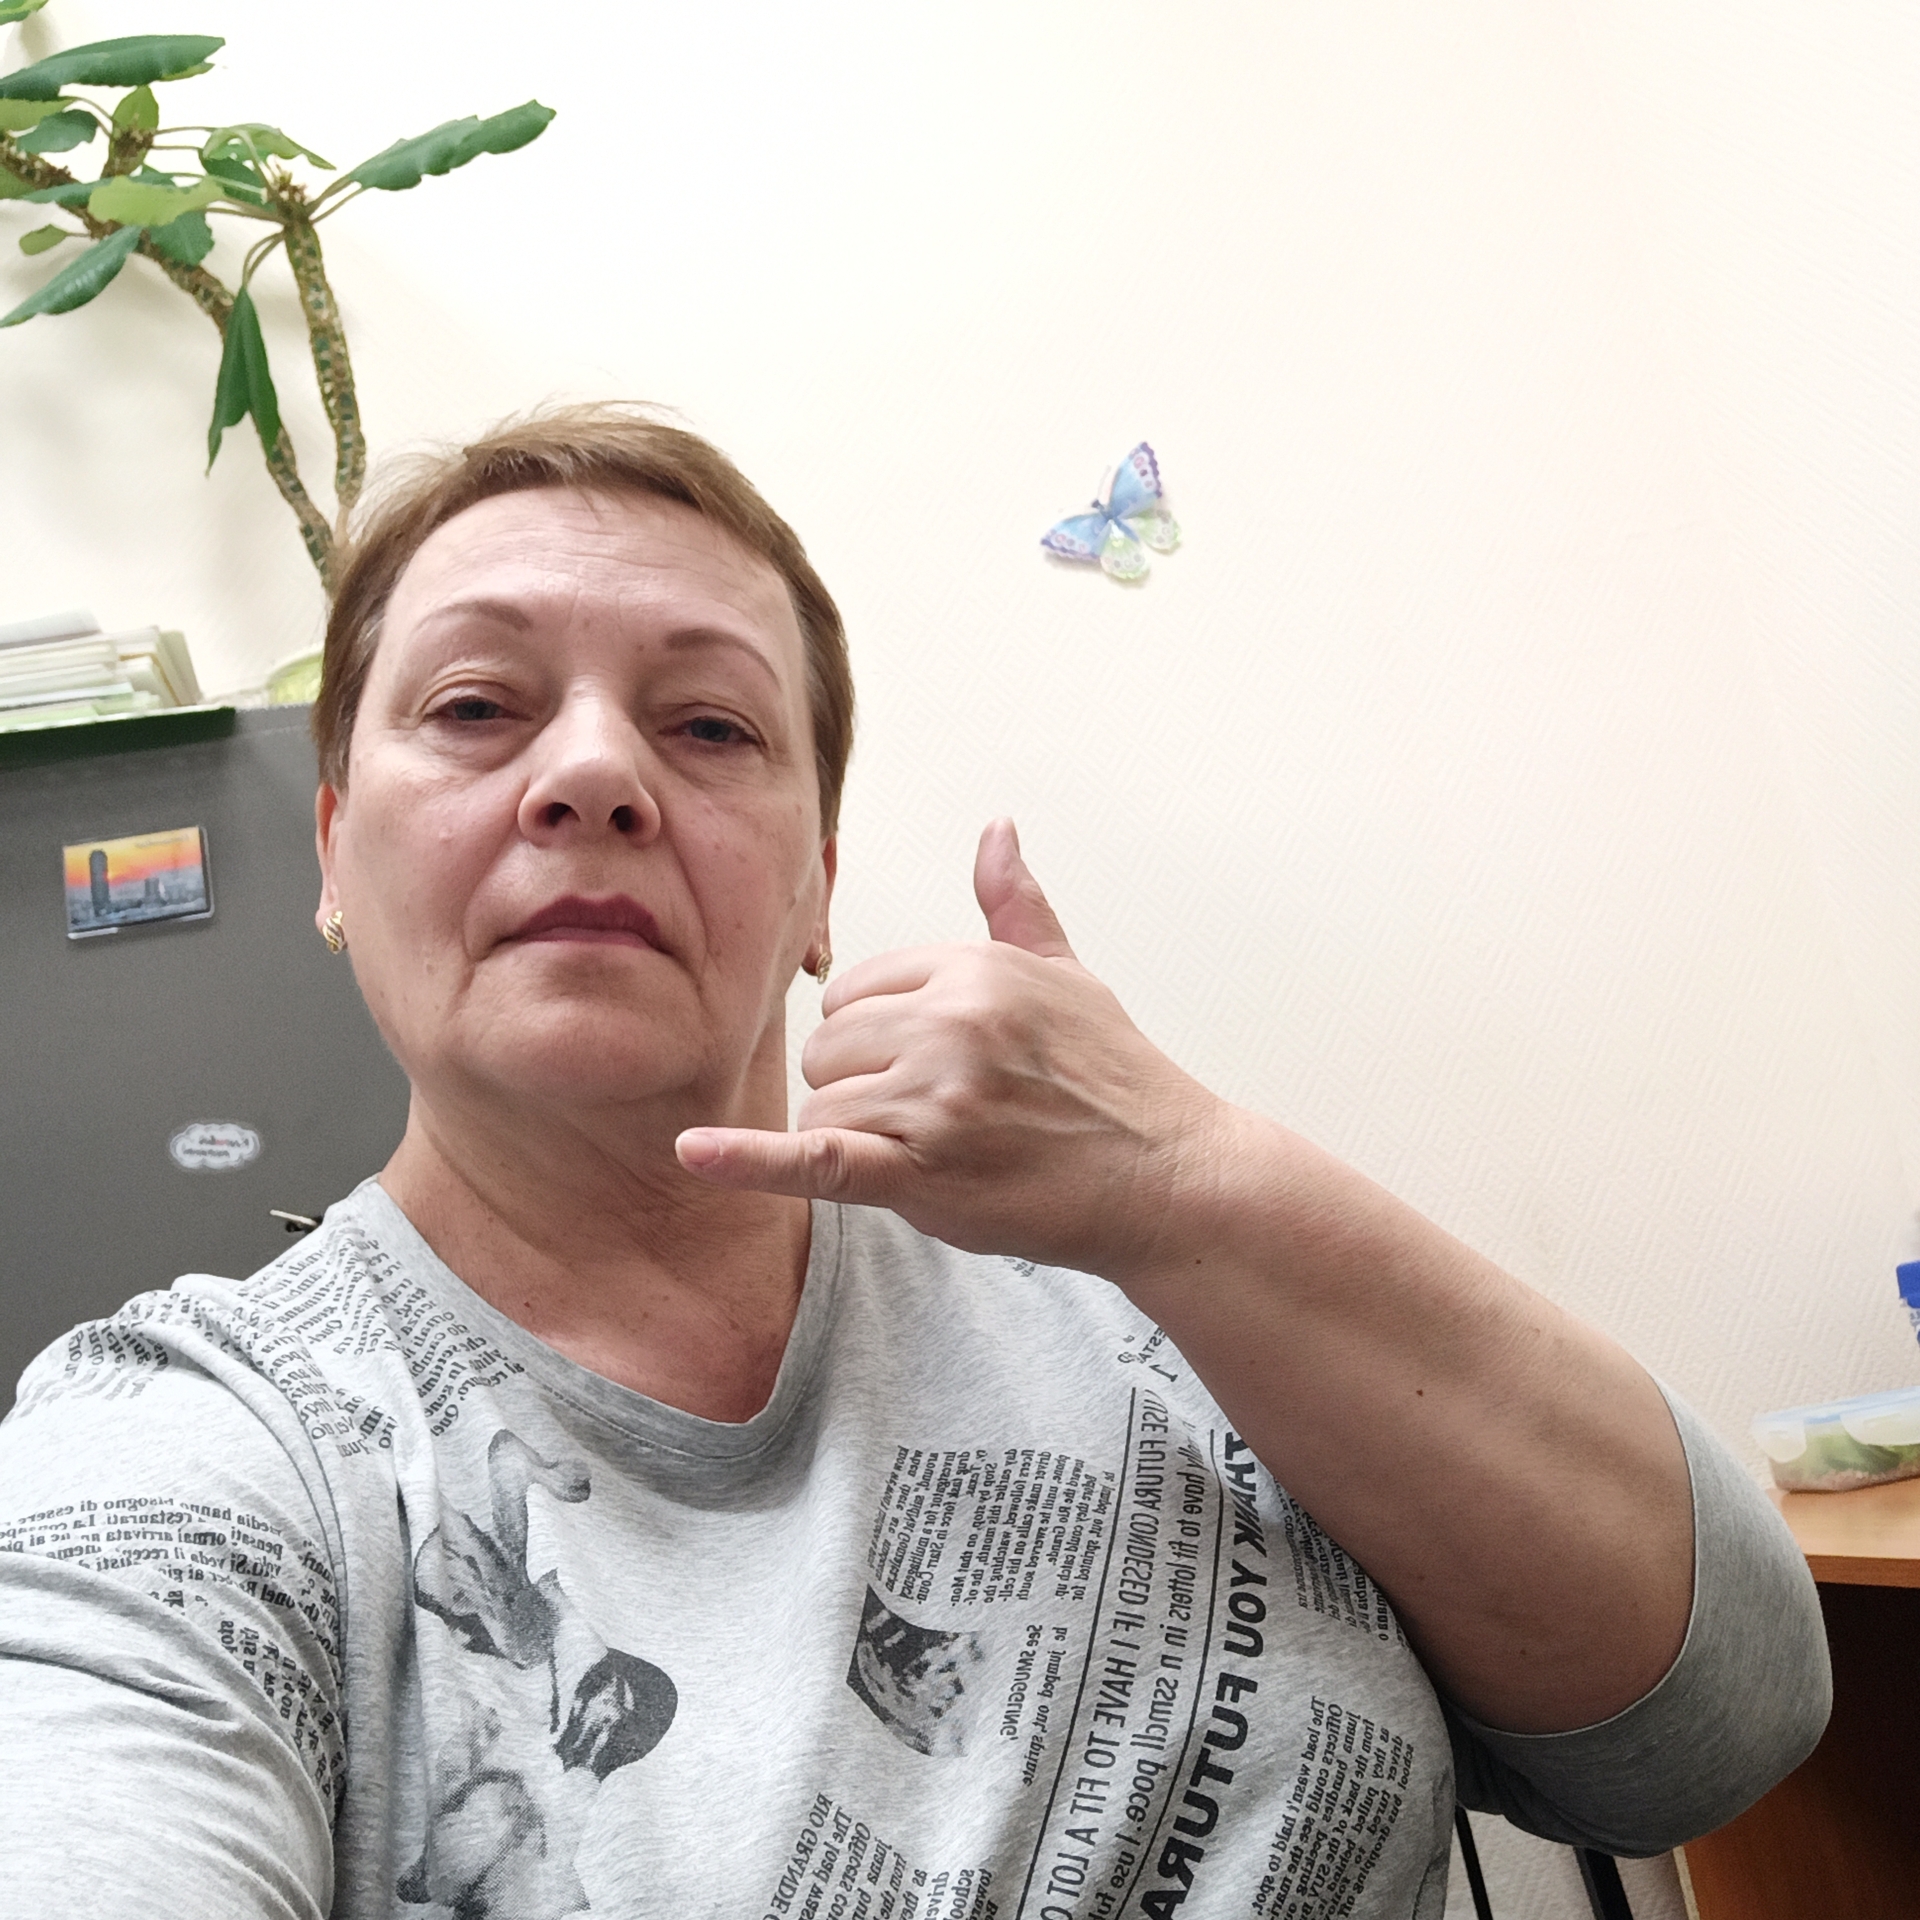
Label: clear